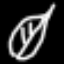
Label: leaf